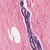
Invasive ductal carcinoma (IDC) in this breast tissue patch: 0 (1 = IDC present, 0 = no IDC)